Question: Okay, so I have approached this headache for a couple days by trying to figure out how to print out year with average number from per line in my text file. I asked this similar question a couple days ago so basically I'm asking the same question, <URL>
this goes on. However, I have created several functions. Now, here is my new question. Why does my program's output looks like this in the picture below? I have commented out a couple questions in my codes. I have been expecting to have output like
'''
2010: 3.<PHONE>
2009: 4.697858
This list goes on recursively.
'''

here is my updated codes:
'''
let ReadFile filename =
[ for line in System.IO.File.ReadLines(filename) -> line ]
let ParseLine (line:string) =
let strings = line.Split(' ')
let strlist = Array.toList(strings)
let year = System.Int32.Parse(strlist.Head)
let values = List.map System.Double.Parse strlist.Tail
(year, values)
let rec print (year, values) =
if values = [] then
()
else
printfn "%A: %A" year values.Head
print (year, values.Tail)
let avg (values:double list) = //this function can compute the average, but it wont work when I do in main, print(firstYear, avg (firstYear1))
let rec sum values accum =
match values with
| [] -> accum
| head :: tail -> sum tail (accum + head/12.0)
sum values 0.0
let rec sum (year, values:double list) =
if values = [] then
0.0
else
values.Head + sum (year, values.Tail)
[<EntryPoint>]
let main argv =
// read entire file as list of strings:
let file = ReadFile "rainfall-midway.txt"
printfn "** Rainfall Analysis Program **"
printfn ""
// let's parse first line into tuple (year, list of rainfall values),
// and then print for debugging:
let (year, values) = ParseLine file.Head
let firstYear = file.Head
let firstYear1 = file.Tail
//let data = List.map ParseLine file //I know map would be the key, but how does this work with year and its elements?
//let firstYear = data.Head
//let firstYear = data.Head
//print firstYear
print (firstYear, firstYear1)
//let S = sum firstYear
//printfn "%A" S
//let A = S / 12.0
//printfn "%A" A
// done:
printfn ""
printfn ""
0 // return 0 => success
'''
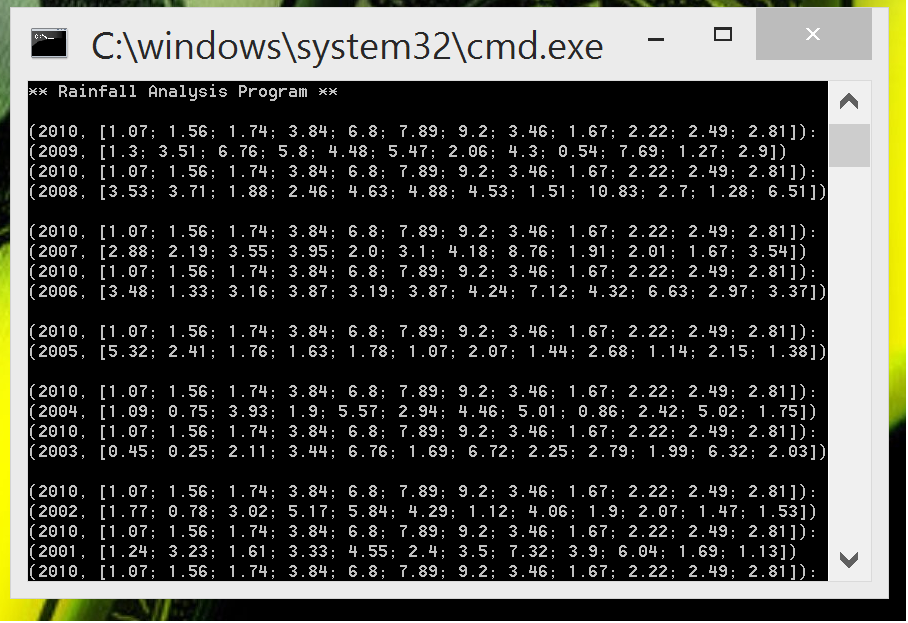
Answer: The code you have is actually quite close to giving you the data you expect. There are a couple changes you could make to simplify things.
First to answer your question
> Why does my program's output looks like this in the picture below?
This is because you are printing out the year and all of the parsed values (this doesn't match the code which just prints out the file). An easy way to resolve this is to have the 'ParseLine' function calculate the average. You will need to move the 'avg' prior to the 'ParseLine' function but that should not be a problem.
'''
let avg (values:double list) =
let rec sum values accum =
match values with
| [] -> accum
| head :: tail -> sum tail (accum + head/12.0)
sum values 0.0
let ReadFile filename =
[ for line in System.IO.File.ReadLines(filename) -> line ]
let ParseLine (line:string) =
let strings = line.Split(' ')
let strlist = Array.toList(strings)
let year = System.Int32.Parse(strlist.Head)
let values = List.map System.Double.Parse strlist.Tail
(year, avg values) // calculate avg here
'''
Once that is done, you can use a map to run ParseLine on all lines from the file.
'''
let result = file |> List.map ParseLine
'''
Then to print out the results you need only iterate through the result list.
'''
result |> List.iter(fun (year, avgRainfall) -> printfn "%i: %f" year avgRainfall)
'''
That said we could just remove the sum and avg functions altogether and use fold instead in our 'ParseLine' function.
'''
let ParseLine (line:string) =
let strings = line.Split(' ')
let strlist = Array.toList(strings)
let year = System.Int32.Parse(strlist.Head)
year, (strlist.Tail |> List.fold(fun state el -> (System.Double.Parse el + state)) 0.0) / float strlist.Tail.Length
'''
If you don't want to change the 'ParseLine' function then you can do the following:
'''
let result = file |> List.map(fun el ->
let (year, values) = ParseLine el
(year, avg values))
'''